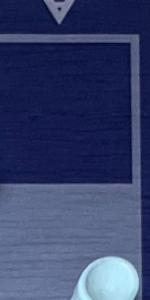
Label: Empty